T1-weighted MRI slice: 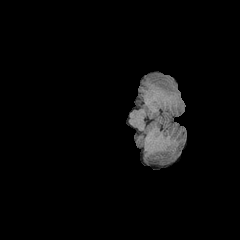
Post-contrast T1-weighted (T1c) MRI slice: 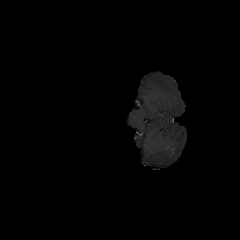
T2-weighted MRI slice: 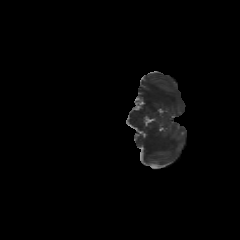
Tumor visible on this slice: no